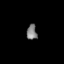
Tissue: prostate
Cell type: T cells
Senescence score: 0.3085
Nuclear area (px): 153
Mean DAPI intensity: 126.052